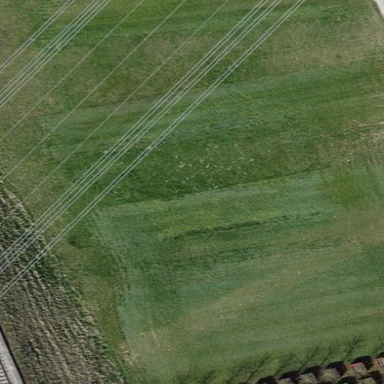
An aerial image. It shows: Open area covered with grass.